Question: Is there a way to add a 'drop shadow' to a 'FrameLayout' programmatically without the use of an additional XML file?
If yes please can you provide me a solution?
Something like that:

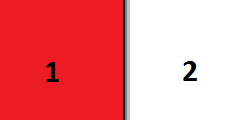
Answer: I fixed my problem by creating a gradient color on Photoshop, then creating views that has this color as background. On transitions, I change the X,Y,width,height properly :)
Edit 2019:
The simple solution now is add some elevation to the FrameLayout.